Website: bh-photo
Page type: gifting
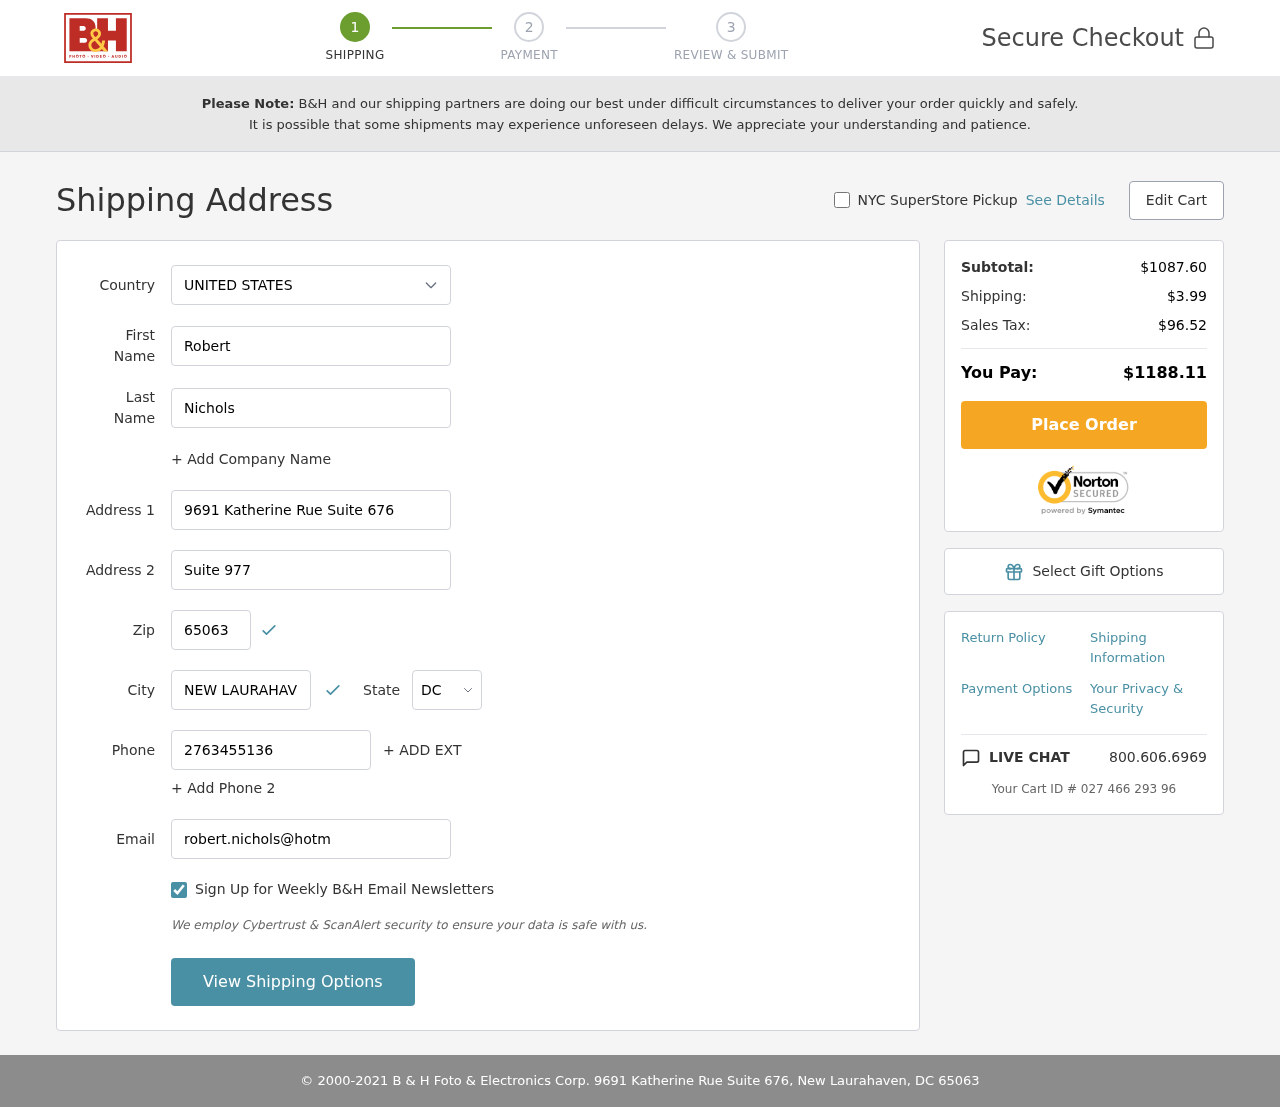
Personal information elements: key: PII_CITY
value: New Laurahaven
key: PII_COUNTRY
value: United States
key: PII_EMAIL
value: robert.nichols@hotmail.com
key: PII_FIRSTNAME
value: Robert
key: PII_LASTNAME
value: Nichols
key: PII_PHONE
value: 2763455136
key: PII_POSTCODE
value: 65063
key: PII_STATE_ABBR
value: DC
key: PII_STREET
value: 9691 Katherine Rue Suite 676
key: PII_STREET2
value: Suite 977
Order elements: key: ORDER_SUBTOTAL
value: $1087.60
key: ORDER_SHIPPING_COST
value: $3.99
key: ORDER_TAX
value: $96.52
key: ORDER_TOTAL
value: $1188.11
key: ORDER_ID
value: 027 466 293 96